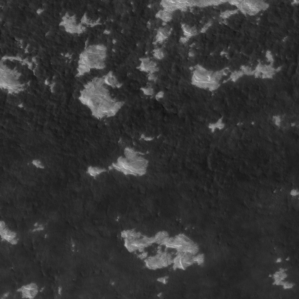
Label: non_frost